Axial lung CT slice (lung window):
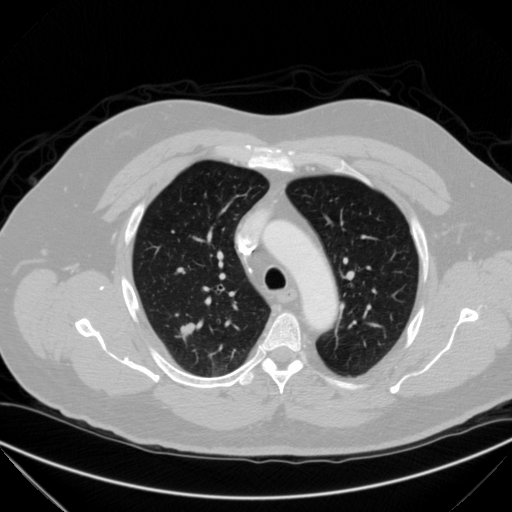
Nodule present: yes
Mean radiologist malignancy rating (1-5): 3.75